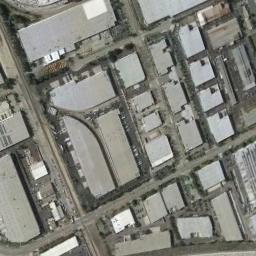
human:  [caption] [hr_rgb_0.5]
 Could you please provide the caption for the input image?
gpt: There are many houses of different shapes and sizes in the industrial zone .

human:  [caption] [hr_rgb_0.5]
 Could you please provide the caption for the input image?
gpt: In an industrial area, There are neatly planned factories and roads, Green belts, And parking lots .

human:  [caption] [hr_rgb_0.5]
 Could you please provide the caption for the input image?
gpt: The industrial area has lots of workshops of different sizes and some roads go through the industrial area .

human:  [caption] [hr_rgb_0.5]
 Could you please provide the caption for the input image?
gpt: Part of the building in the industrial area has a white roof .

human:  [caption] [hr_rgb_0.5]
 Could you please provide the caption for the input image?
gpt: There are many gray buildings on the industrial area .